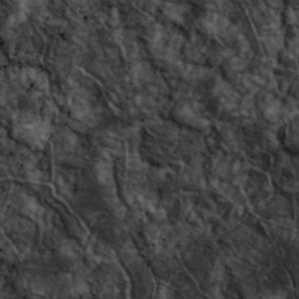
Label: non_frost